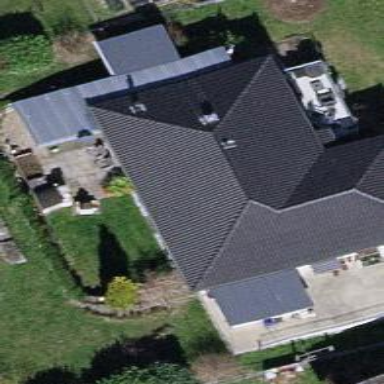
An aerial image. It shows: View of roof edge.